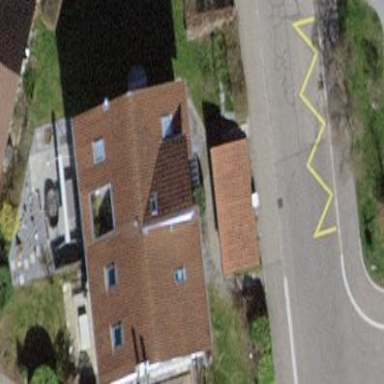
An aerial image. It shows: Semidetached house with gabled roof.